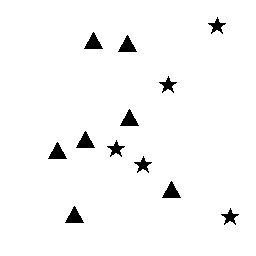
Squares: 0
Triangles: 7
Stars: 5
Total shapes: 12